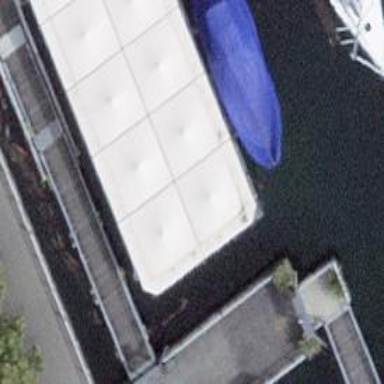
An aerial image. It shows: Harbormaster facility.